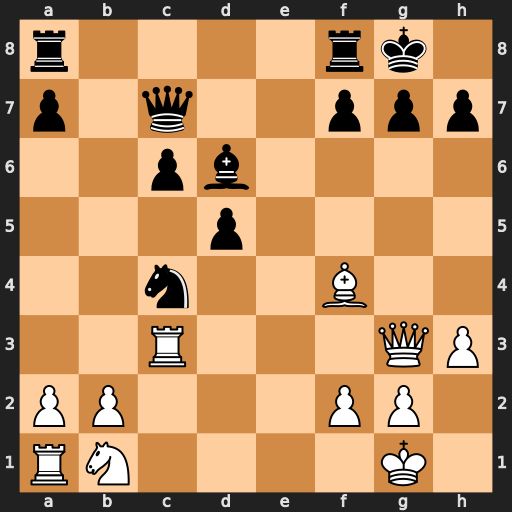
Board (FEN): r4rk1/p1q2ppp/2pb4/3p4/2n2B2/2R3QP/PP3PP1/RN4K1
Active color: w
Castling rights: -
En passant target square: -
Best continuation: Rxc4 dxc4 Bxd6